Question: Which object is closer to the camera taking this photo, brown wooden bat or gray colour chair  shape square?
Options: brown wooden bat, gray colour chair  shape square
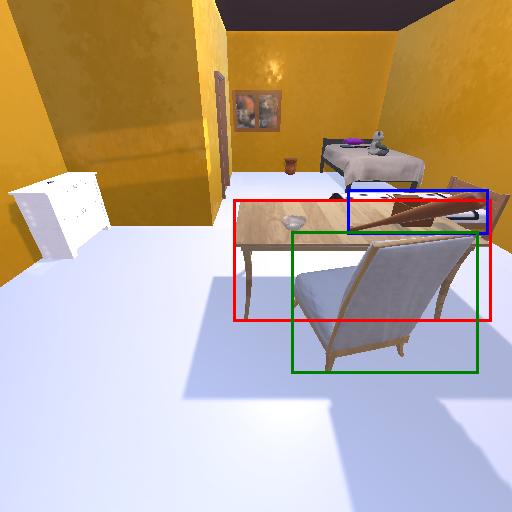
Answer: brown wooden bat